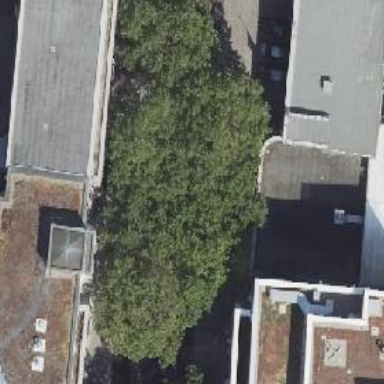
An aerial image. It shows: Deciduous tree with broadleaved leaves.